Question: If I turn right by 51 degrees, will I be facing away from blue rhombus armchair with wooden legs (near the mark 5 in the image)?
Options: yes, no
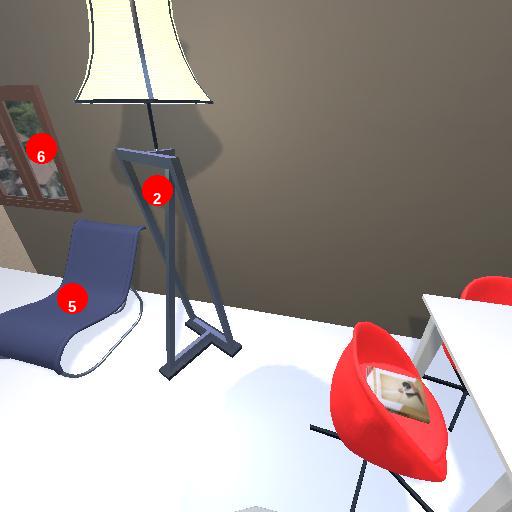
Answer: yes